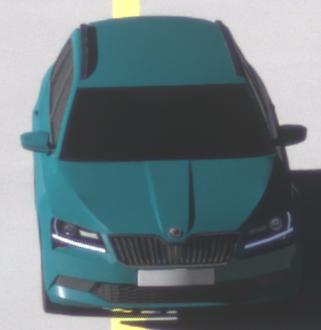
Make: Skoda
Model: Superb Combi 1.4 TSI
Detailed model: Superb (III) Combi
Model produced from: 2015/09
Model produced until: 2018/06
Doors: 5
Color: blue
Road condition: dry road
Daytime: morning or afternoon
Contrast: high contrast